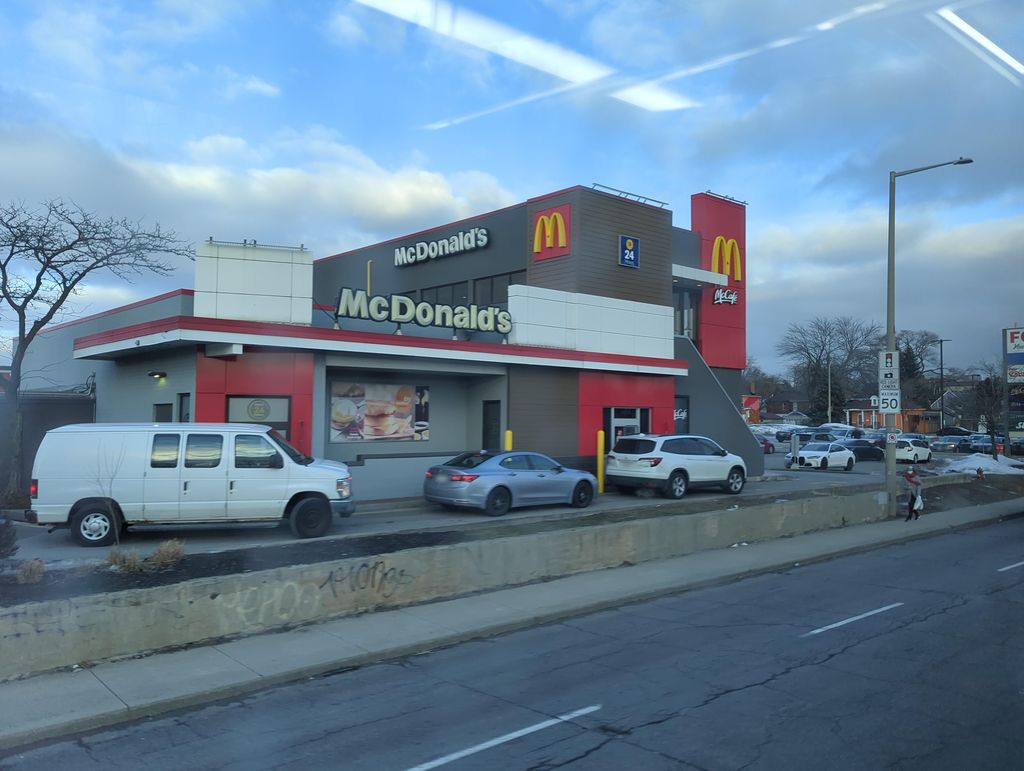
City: hamilton